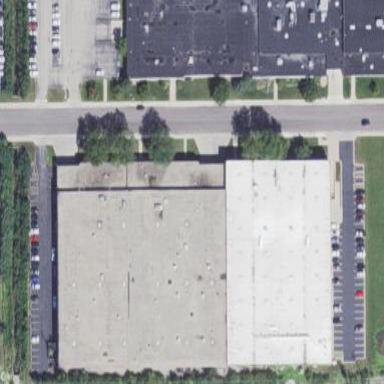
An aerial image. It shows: Industrial building.